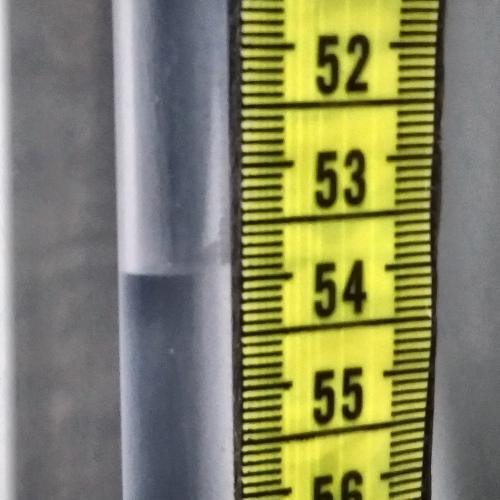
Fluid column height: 53.9 cm